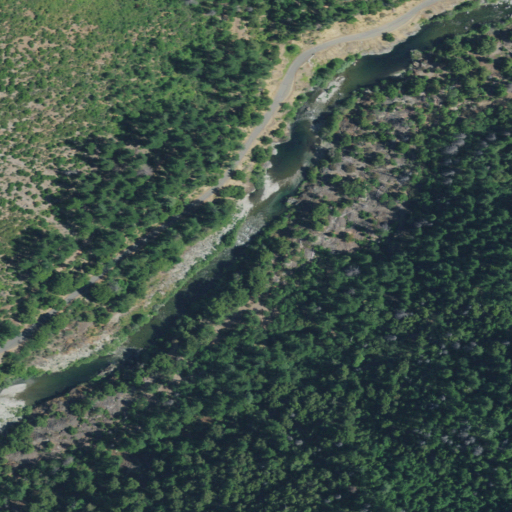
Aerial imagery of plain(s) in California named Mills Flat containing evergreen forest, shrub, open development, mixed forest, low intensity development, and medium intensity development